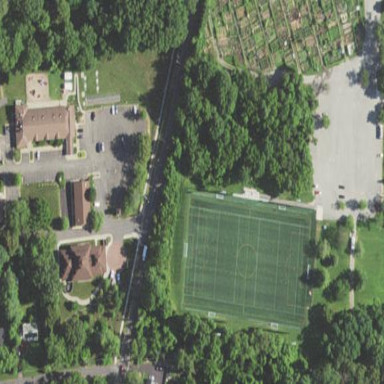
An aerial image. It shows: Soccer pitch for leisureland activities.